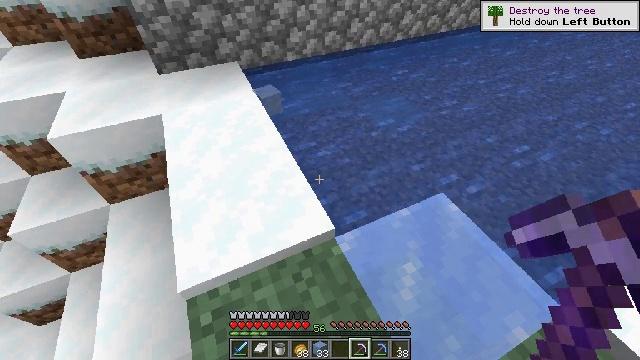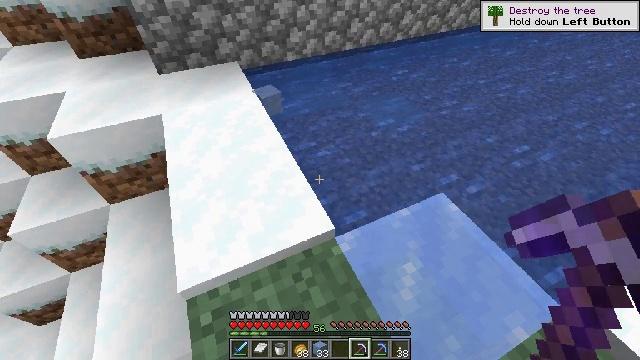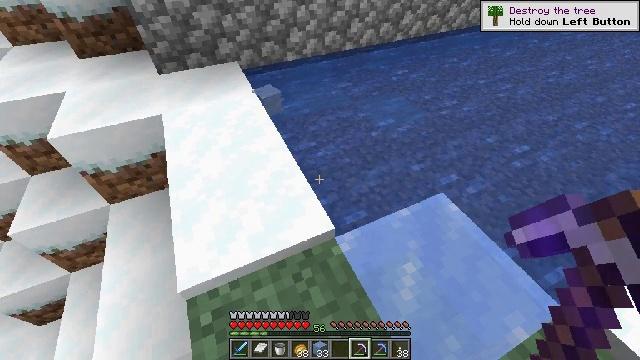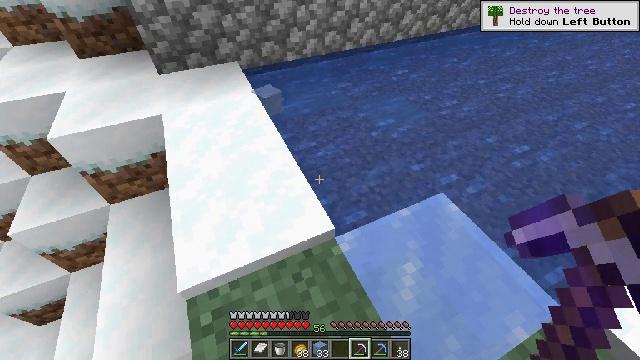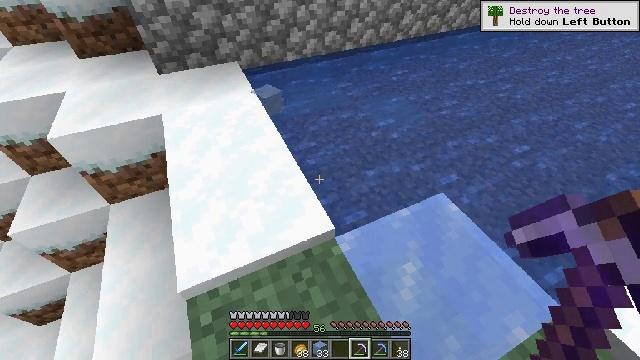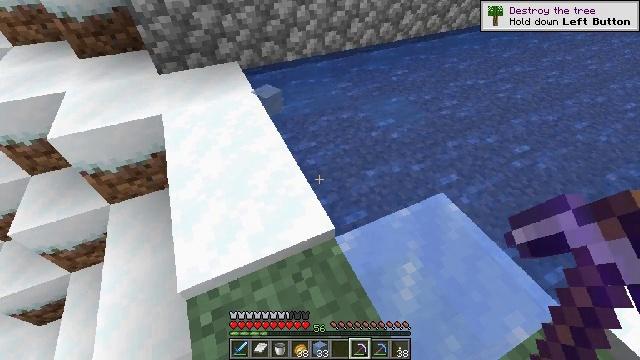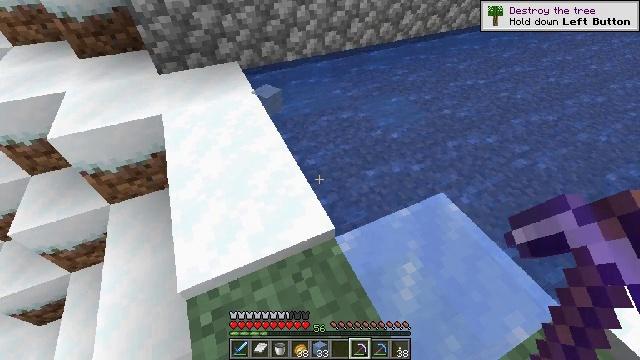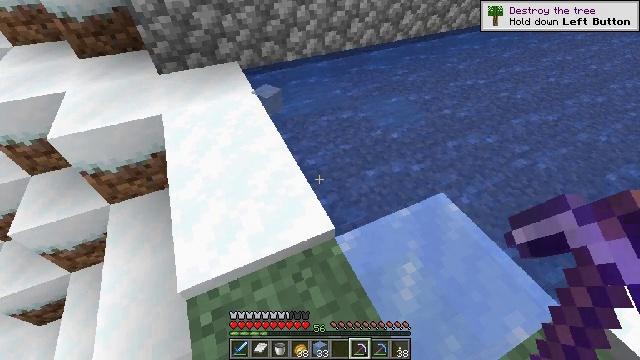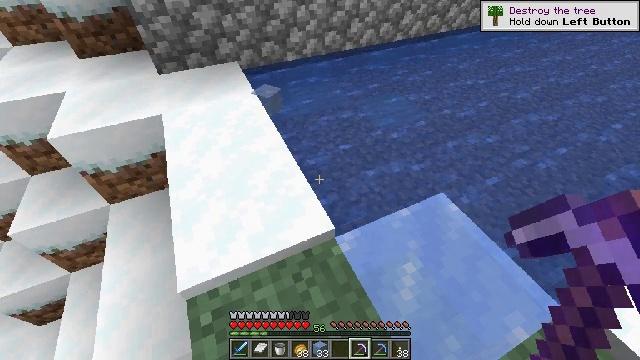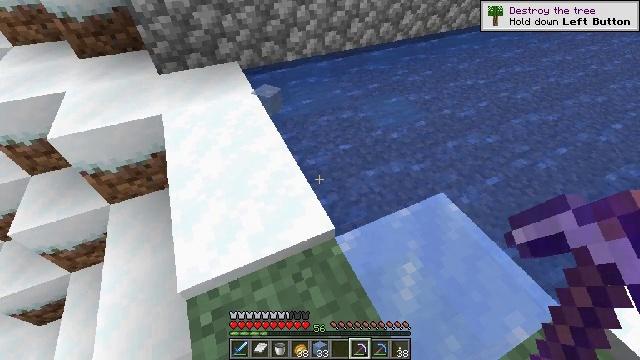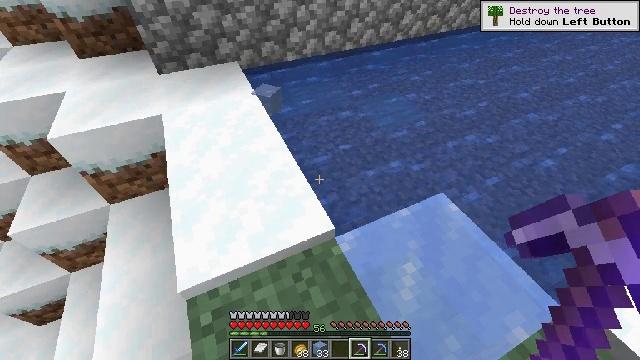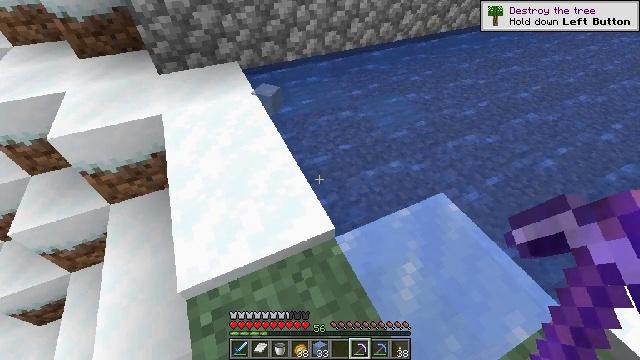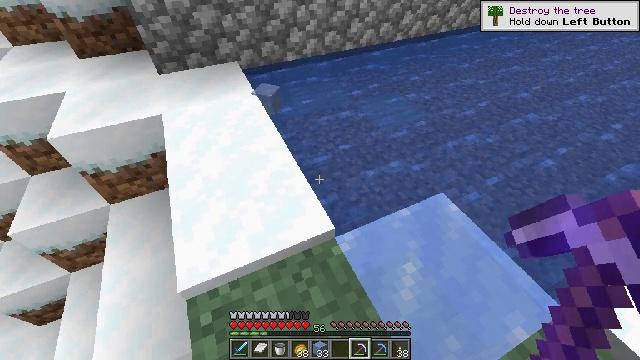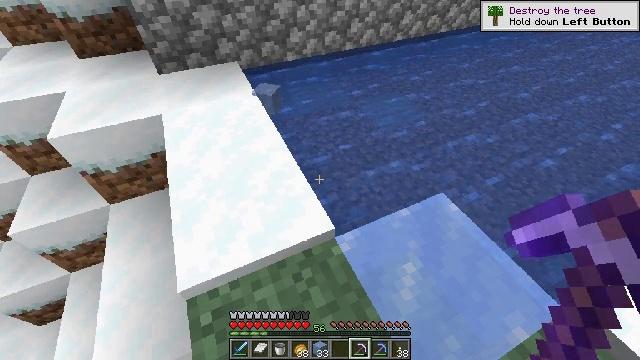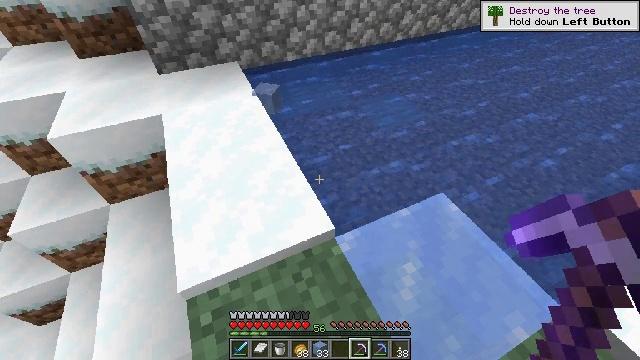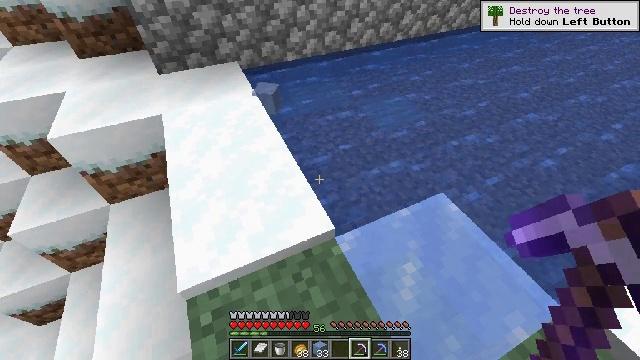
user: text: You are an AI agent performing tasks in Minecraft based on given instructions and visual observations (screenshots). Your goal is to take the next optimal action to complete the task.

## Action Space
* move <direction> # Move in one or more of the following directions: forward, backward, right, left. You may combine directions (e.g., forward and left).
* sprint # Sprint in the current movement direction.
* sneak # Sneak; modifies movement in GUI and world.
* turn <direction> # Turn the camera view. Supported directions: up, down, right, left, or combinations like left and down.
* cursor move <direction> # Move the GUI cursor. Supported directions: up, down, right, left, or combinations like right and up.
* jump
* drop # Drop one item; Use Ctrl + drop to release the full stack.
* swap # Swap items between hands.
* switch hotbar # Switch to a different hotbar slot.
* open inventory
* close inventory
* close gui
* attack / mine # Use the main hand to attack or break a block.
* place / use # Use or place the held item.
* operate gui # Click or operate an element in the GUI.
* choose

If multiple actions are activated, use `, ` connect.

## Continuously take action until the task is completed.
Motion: motion action
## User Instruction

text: Mine the ice block.
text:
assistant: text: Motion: no_op
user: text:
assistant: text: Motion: no_op
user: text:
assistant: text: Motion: no_op
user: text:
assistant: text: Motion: no_op
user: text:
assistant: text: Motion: no_op
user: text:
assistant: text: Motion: no_op
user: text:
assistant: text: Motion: no_op
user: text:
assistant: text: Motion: no_op
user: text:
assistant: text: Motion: no_op
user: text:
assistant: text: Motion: no_op
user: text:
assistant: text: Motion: no_op
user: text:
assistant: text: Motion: no_op
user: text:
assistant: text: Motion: no_op
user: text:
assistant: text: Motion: no_op
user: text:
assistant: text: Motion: no_op
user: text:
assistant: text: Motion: no_op
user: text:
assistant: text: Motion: no_op
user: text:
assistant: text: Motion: no_op
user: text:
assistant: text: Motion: no_op
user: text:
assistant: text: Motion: no_op
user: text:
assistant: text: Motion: no_op
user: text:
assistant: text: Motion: no_op
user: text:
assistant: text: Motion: no_op
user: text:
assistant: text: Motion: no_op
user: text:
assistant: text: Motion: no_op
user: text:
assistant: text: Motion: no_op
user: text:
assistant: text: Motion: no_op
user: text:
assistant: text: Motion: no_op
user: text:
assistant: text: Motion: no_op
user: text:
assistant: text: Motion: no_op